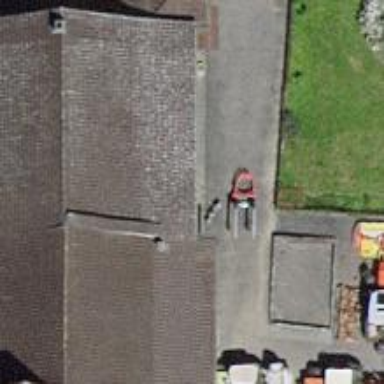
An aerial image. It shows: Farm shop.